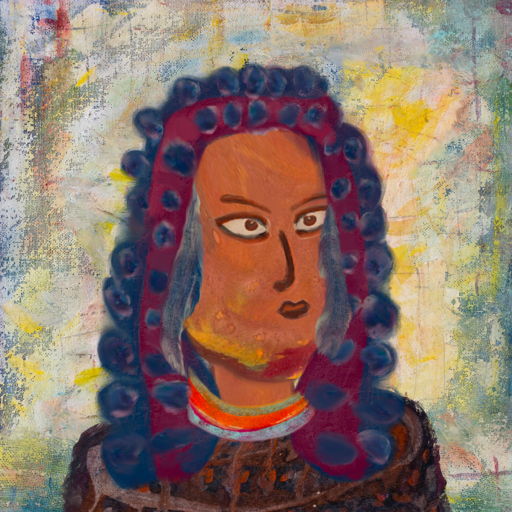
Background: Irani, Head And Neck Side: Mother_And_Son_Son, Face Side: Roy_Bahadur, Bust: Hypocrite, Hair Side: Hill_Girl, Head Accessory: Blank, Second Necklace: Blank, Necklace: Sisters, Baby: Blank